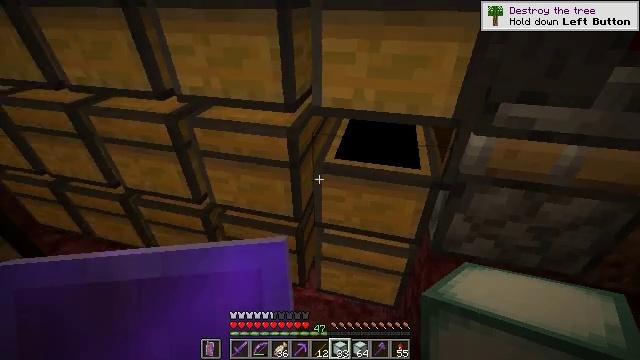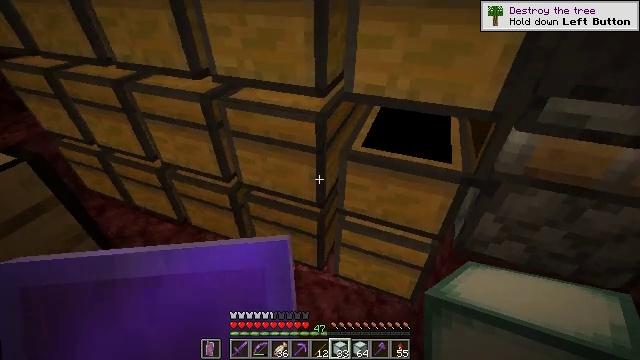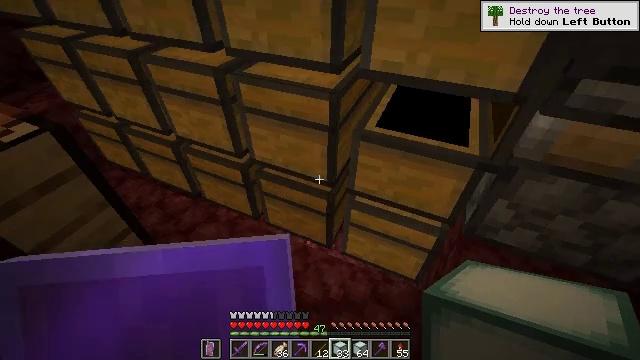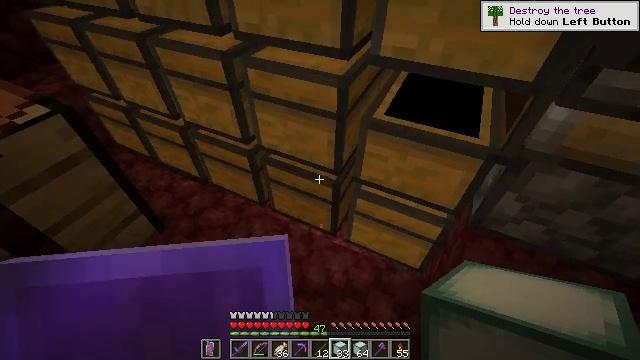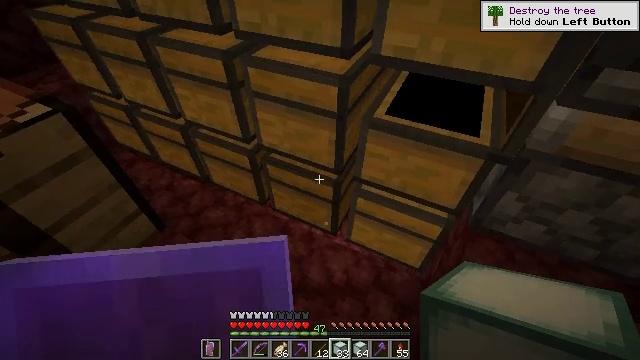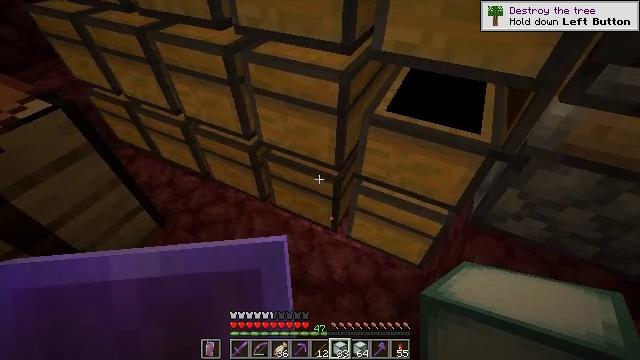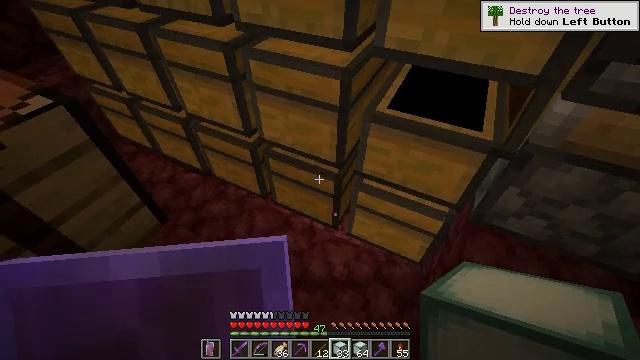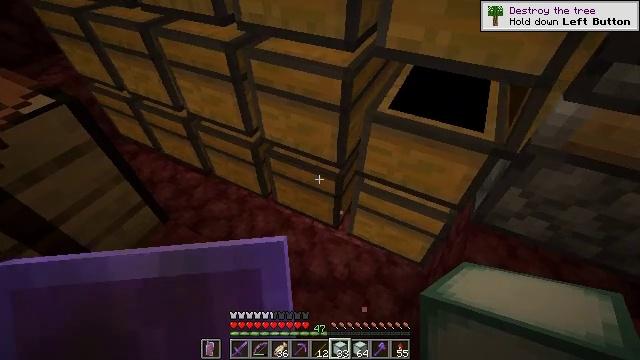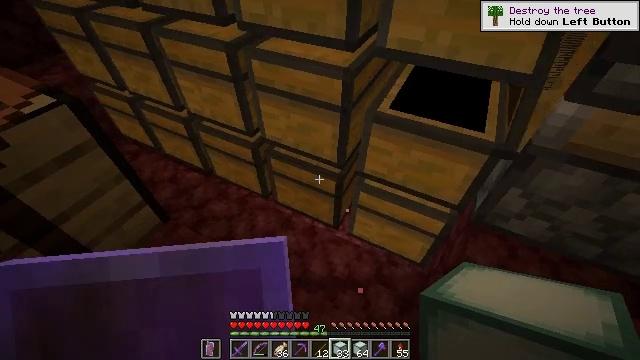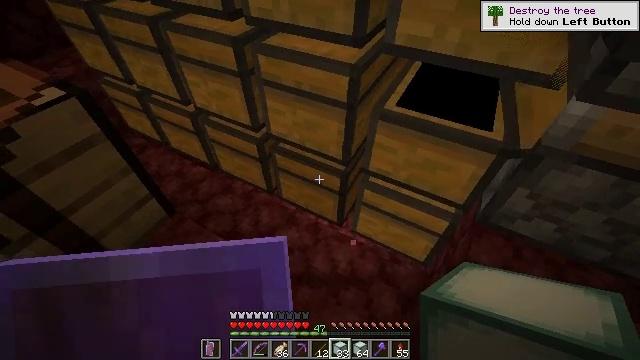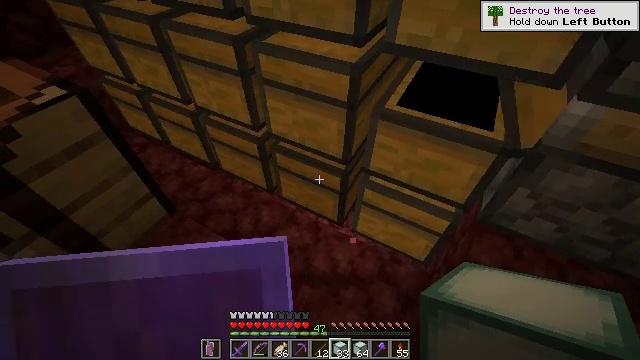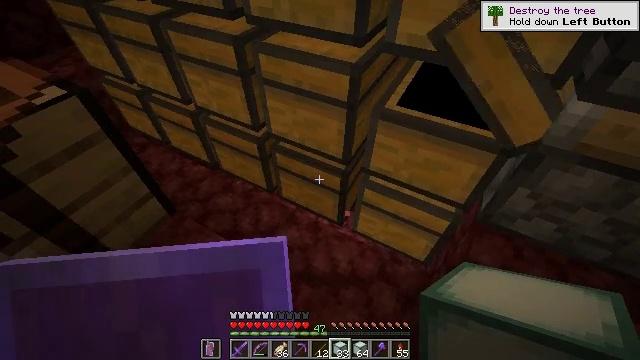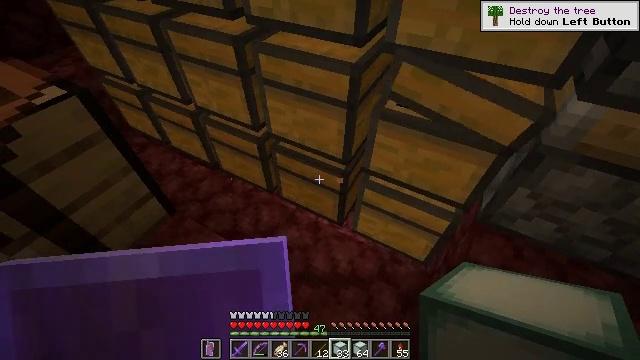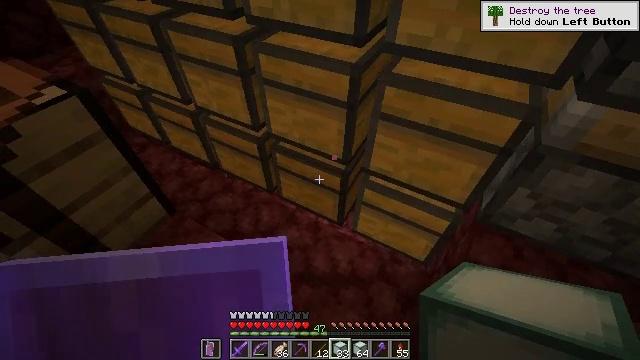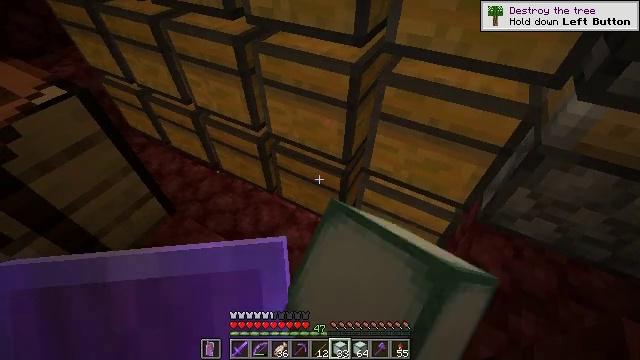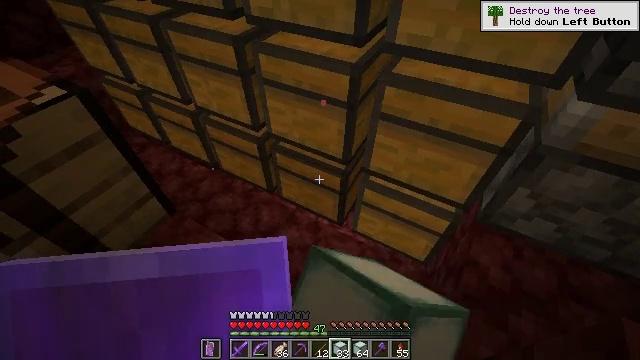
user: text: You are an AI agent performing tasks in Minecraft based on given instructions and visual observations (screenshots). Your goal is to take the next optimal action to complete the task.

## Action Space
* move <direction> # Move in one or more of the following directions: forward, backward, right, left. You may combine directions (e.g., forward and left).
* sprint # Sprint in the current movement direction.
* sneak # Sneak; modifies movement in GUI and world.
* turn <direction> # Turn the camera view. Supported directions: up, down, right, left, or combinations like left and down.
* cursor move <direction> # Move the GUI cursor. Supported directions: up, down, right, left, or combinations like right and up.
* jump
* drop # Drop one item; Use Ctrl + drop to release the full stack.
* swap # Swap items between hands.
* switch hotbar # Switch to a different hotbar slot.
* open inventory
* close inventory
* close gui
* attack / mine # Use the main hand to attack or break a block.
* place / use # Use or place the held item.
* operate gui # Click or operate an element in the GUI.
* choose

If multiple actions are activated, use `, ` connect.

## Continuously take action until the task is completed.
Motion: motion action
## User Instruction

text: Create a sea lantern.
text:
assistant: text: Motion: turn left and down
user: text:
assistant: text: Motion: turn left and down
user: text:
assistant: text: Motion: turn left and down
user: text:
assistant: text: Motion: no_op
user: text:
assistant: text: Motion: no_op
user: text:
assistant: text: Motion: no_op
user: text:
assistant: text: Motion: no_op
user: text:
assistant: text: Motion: no_op
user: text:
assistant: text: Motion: turn left
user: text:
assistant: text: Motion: no_op
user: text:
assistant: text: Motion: no_op
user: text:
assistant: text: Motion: no_op
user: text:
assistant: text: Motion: use / place
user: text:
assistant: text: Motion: use / place
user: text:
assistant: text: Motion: use / place
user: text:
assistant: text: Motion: no_op
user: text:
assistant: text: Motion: no_op
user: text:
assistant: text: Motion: no_op
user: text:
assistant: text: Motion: no_op
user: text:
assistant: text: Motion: no_op
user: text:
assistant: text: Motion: no_op
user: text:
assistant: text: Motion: no_op
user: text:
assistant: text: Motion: no_op
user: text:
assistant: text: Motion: no_op
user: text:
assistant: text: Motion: no_op
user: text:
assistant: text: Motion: no_op
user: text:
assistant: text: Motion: no_op
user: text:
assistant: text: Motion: no_op
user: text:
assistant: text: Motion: no_op
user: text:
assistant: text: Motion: turn up